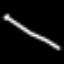
Label: pencil